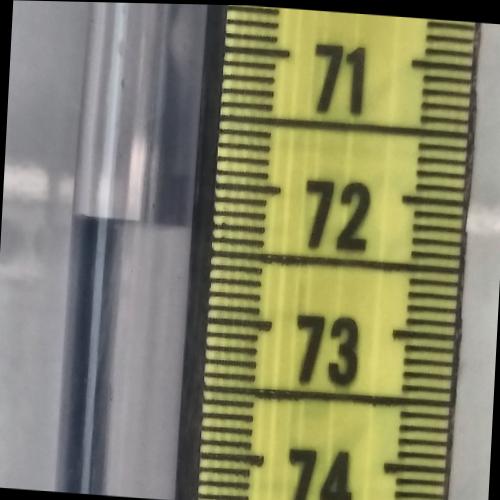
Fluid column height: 72.3 cm